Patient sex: M
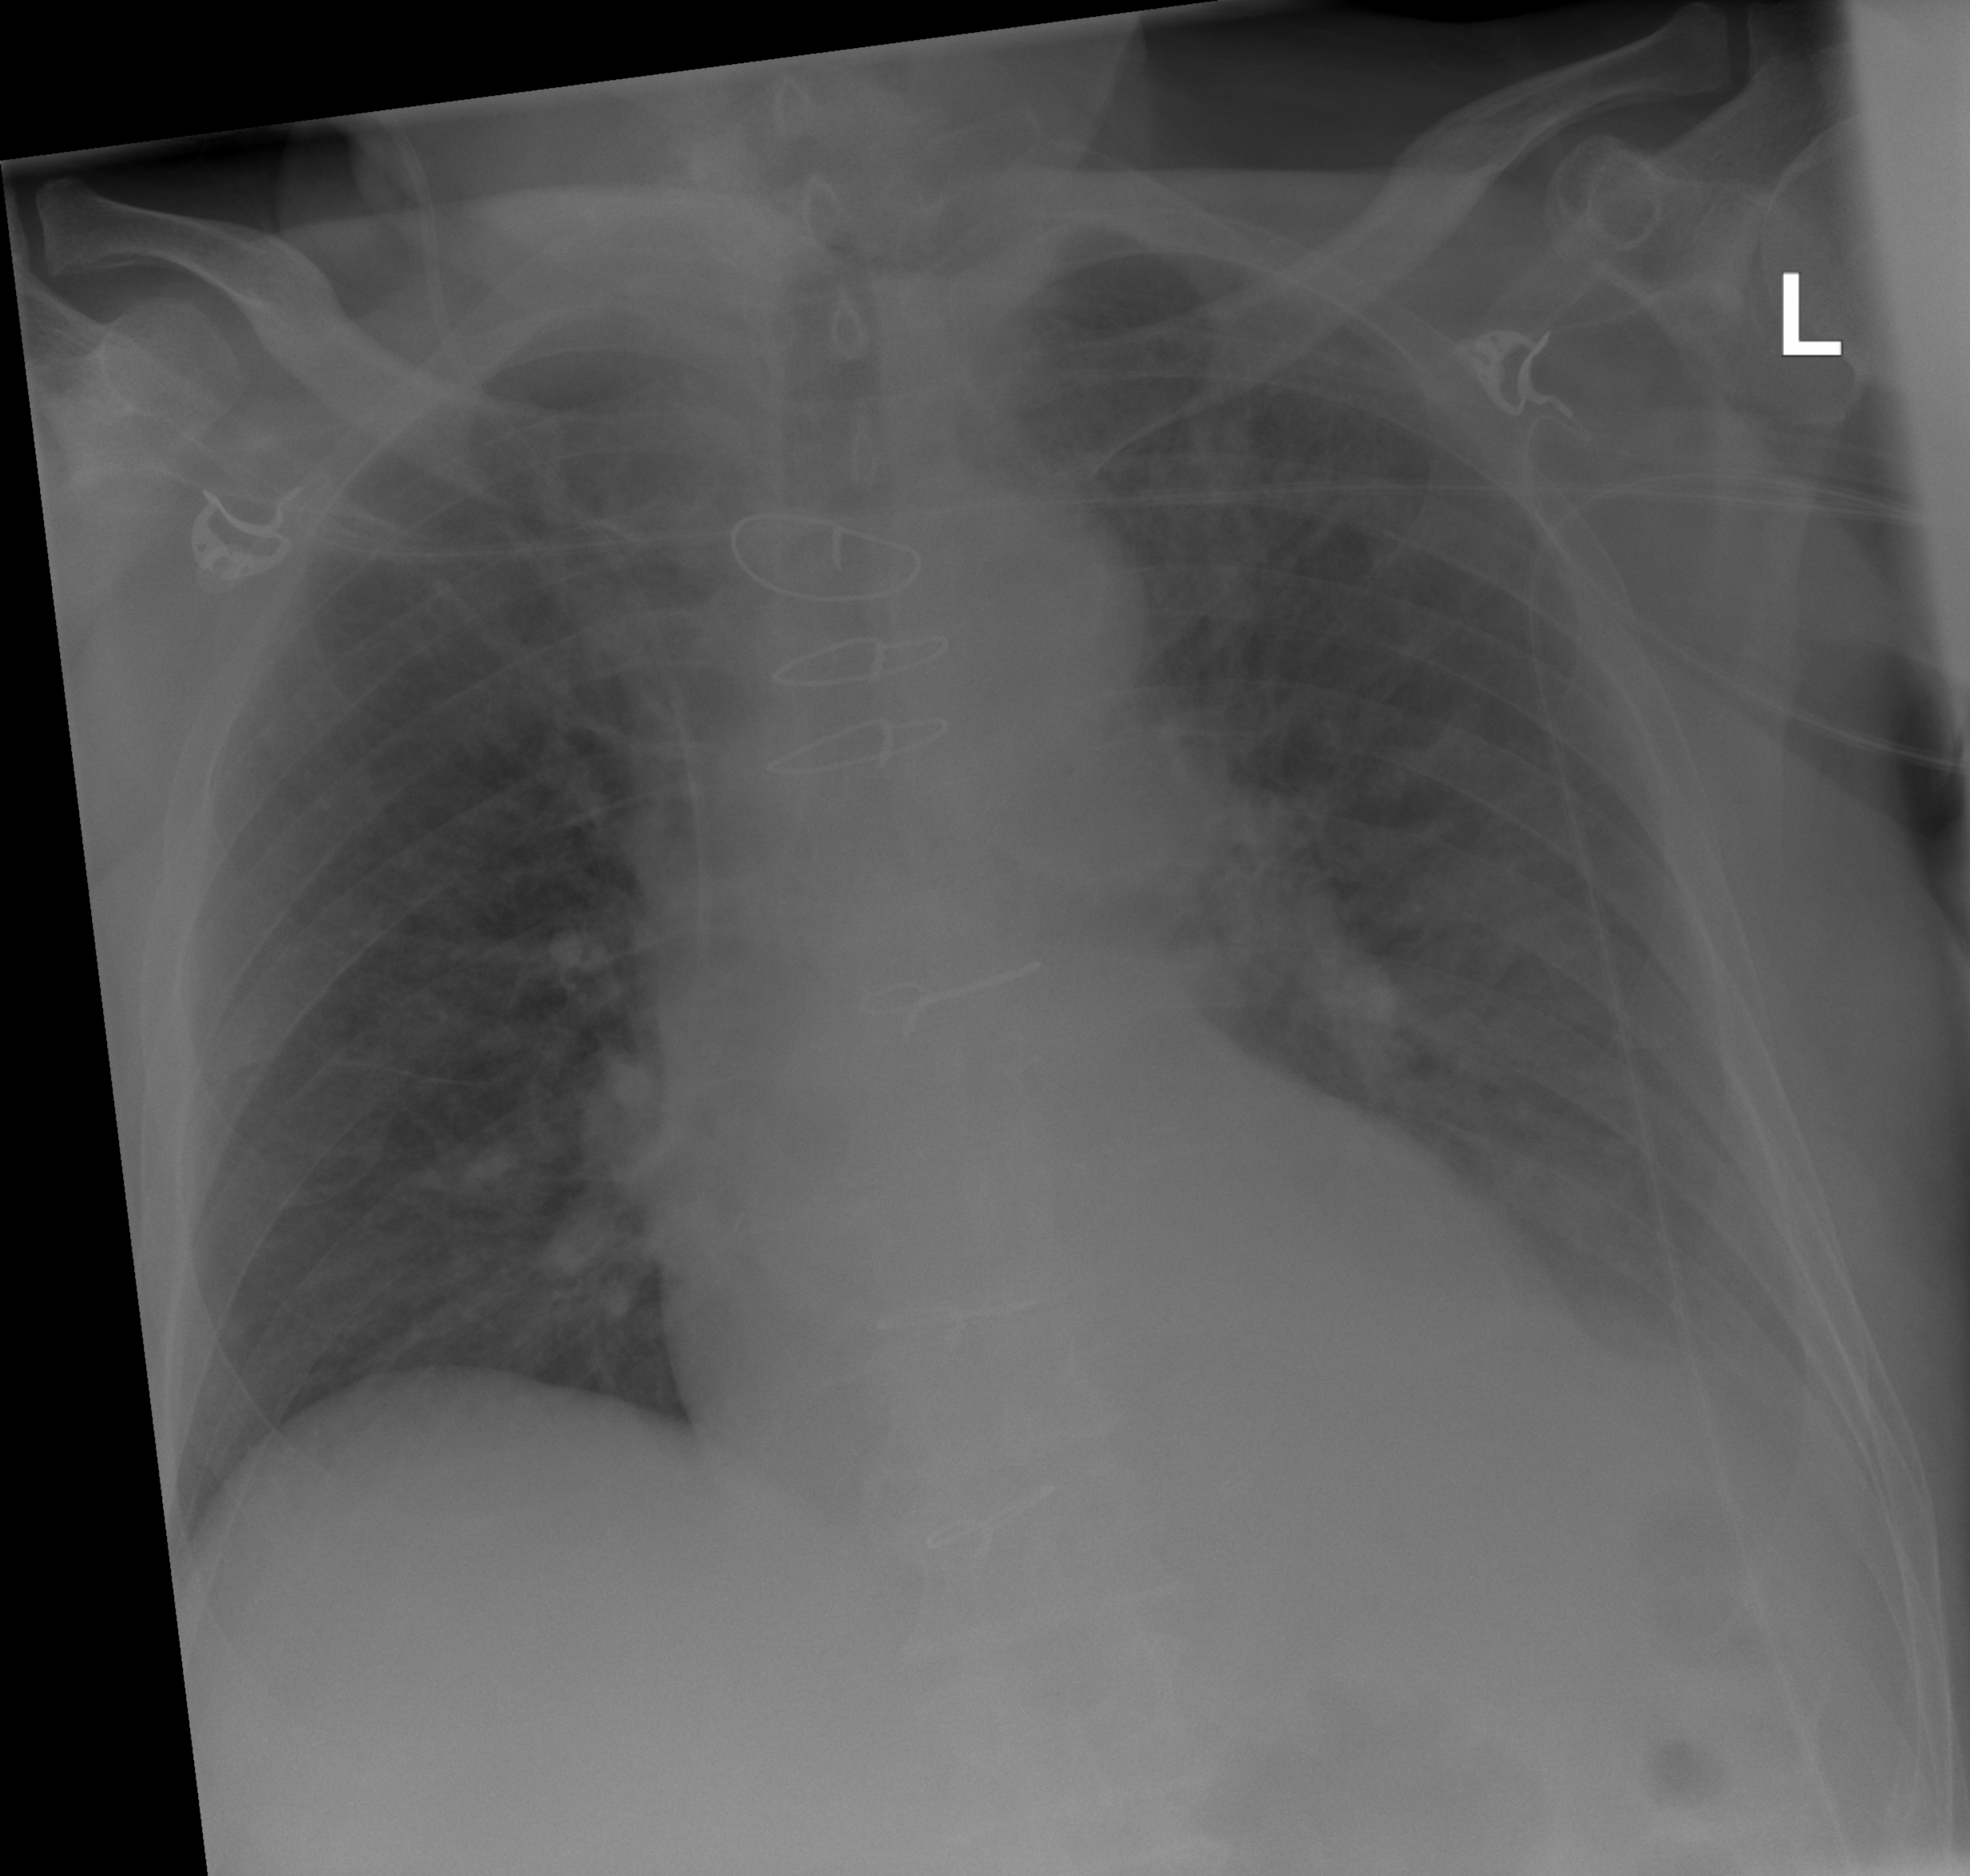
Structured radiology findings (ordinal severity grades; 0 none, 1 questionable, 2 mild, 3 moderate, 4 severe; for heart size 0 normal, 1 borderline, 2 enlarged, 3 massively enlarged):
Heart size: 2
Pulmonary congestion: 2
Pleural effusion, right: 0
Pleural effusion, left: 2
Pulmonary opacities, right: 0
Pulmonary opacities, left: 2
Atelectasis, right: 0
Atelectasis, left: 2